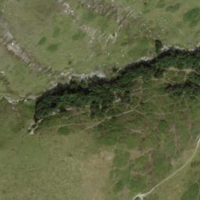
EUNIS habitat code: 26
Species observed at this site:
Platanthera bifolia